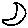
Label: moon